Question: I am having issue while using overflow-x: scroll and justify-content: center on flex parent container.
Please see my code below.
issue: first flex child item is not showing it is crop in left or other all child item. please see my screenshot and code below.
I need your help. thank you in advance.

'''
.container {
width: 500px;
margin: 0 auto;
display: flex;
justify-content: center;
flex-direction: row;
overflow-x: scroll;
}
.box {
height: 100px;
border: 1px solid red;
min-width: 100px;
margin-right: 10px;
flex-grow: 1;
}
'''
'''
<div class="container">
<div class="box">
</div>
<div class="box">
</div>
<div class="box">
</div>
<div class="box">
</div>
<div class="box">
</div>
<div class="box">
</div>
</div>
'''
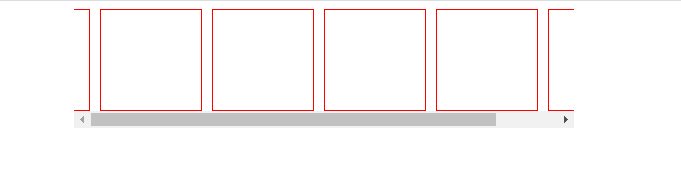
Answer: The justify-content:center is making the content to align to center and some of the left is cut off. You could remove it and try.
'''
.container {
width: 500px;
margin: 0 auto;
display: flex;
flex-direction: row;
overflow-x:scroll
}
.box {
height: 100px;
border: 1px solid red;
min-width: 100px;
margin-right: 10px;
flex-grow: 1;
}
'''
'''
<div class="container">
<div class="box">
</div>
<div class="box">
</div>
<div class="box">
</div>
<div class="box">
</div>
<div class="box">
</div>
<div class="box">
</div>
'''